Question: I have big problem with my keyevent i am trying to call my another acvitity but the keyevent is not working please check what mistake i made for my code. actually i created one carousel design if i press softkeyboard enter button in my laptop the keyevent is not working...
This case is not working for me...
'''
case KeyEvent.KEYCODE_ENTER:
System.out.println("enter pressed");
if(position==0);{
Intent intent = new Intent(sampleActivity.this, test.class);
startActivity(intent);
'''

}
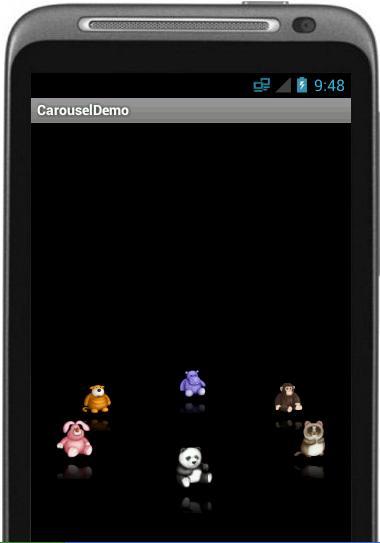
Answer: I suppose you need to enable your keyboard input. Even though the developer documentation says keyboard support is enabled by default it doesn't seem to be that way in SDK rev 20. I explicitly enabled keyboard support in my emulator's config.ini file and that worked!
Add: hw.keyboard=yes
To: ~/.android/avd/.avd/config.ini
Reference: <URL>